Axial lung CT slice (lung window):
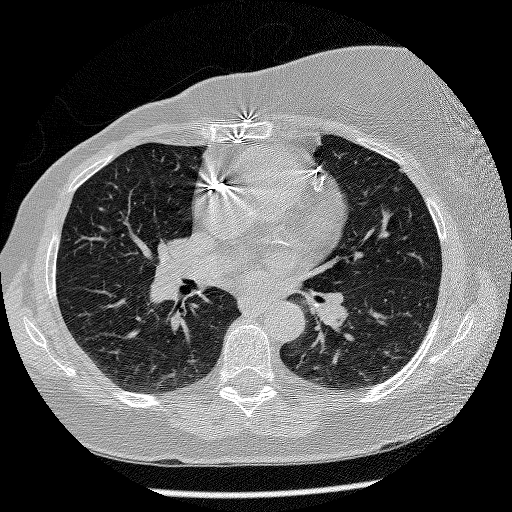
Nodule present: no